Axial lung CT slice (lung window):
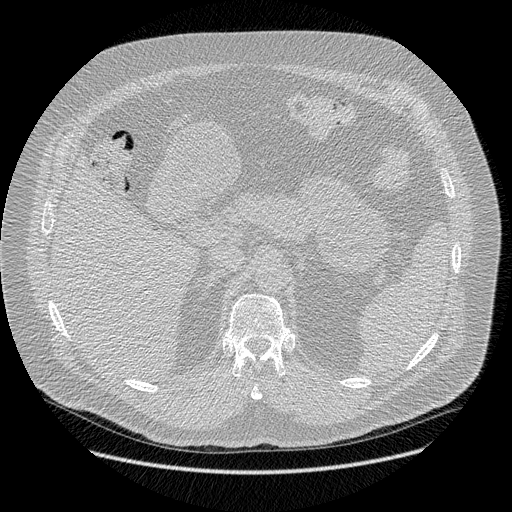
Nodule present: no